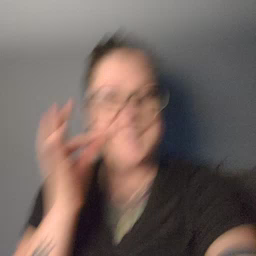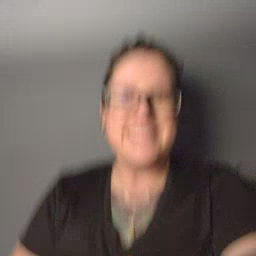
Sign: kitty